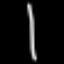
Label: line